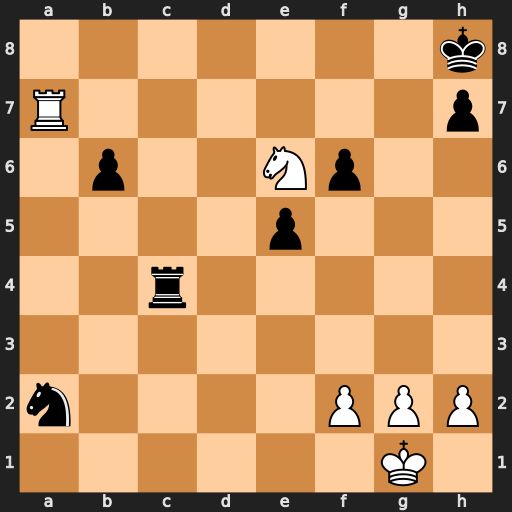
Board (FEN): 7k/R6p/1p2Np2/4p3/2r5/8/n4PPP/6K1
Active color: w
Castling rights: -
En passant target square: -
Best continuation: Ra8+ Rc8 Rxc8#